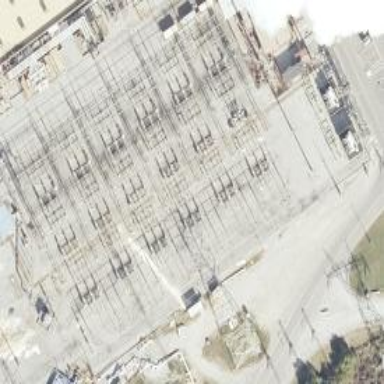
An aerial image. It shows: Switch used for power control.